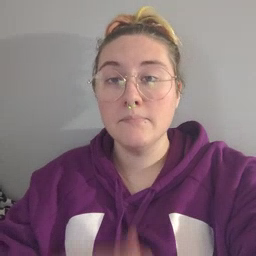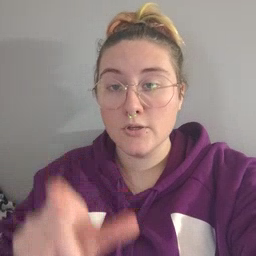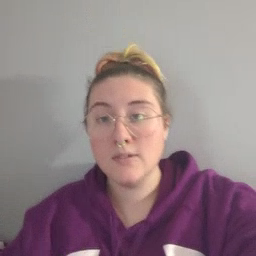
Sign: person